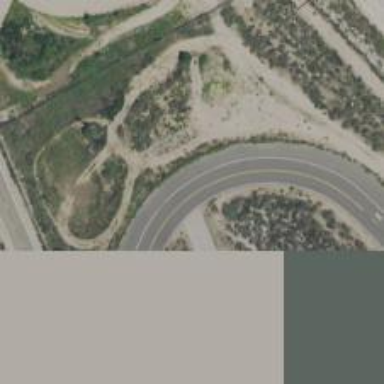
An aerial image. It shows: Asphalt raceway designed for motor sports.